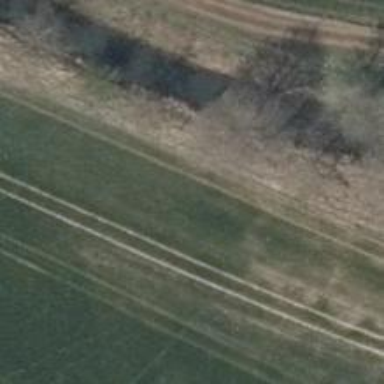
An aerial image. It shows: Row of deciduous broadleaved trees.